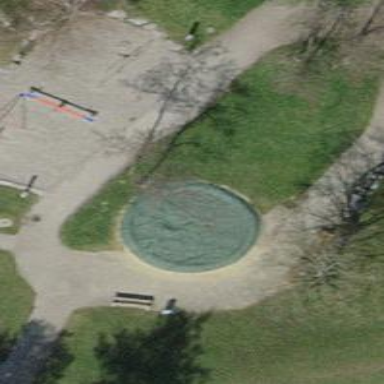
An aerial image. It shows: Sandpit at the playground.